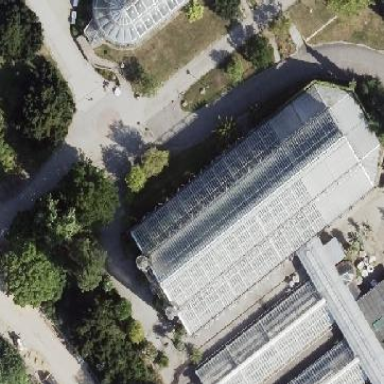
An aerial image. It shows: Greenhouse.